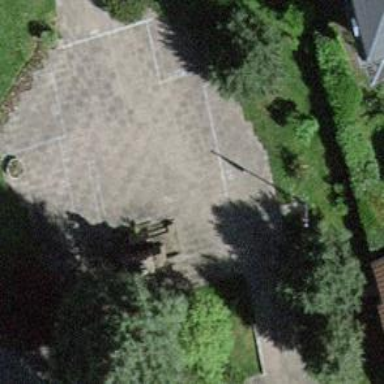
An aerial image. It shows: Lovely park for leisure and relaxation.